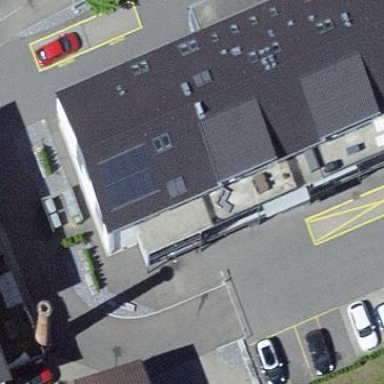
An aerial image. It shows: Commercial building.